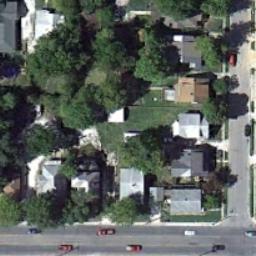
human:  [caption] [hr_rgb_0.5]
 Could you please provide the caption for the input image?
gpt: There are many trees in the middle residential area .

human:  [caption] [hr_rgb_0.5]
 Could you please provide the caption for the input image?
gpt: Houses in medium-sized residential areas are built on green land .

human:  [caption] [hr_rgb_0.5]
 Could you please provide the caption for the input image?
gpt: The medium residential is on the grass next to some trees and road .

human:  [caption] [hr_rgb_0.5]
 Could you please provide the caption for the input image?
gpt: The medium residential area has some neatly arranged houses and some trees are among these houses .

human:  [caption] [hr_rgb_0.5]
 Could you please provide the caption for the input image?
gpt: There are some white buildings and green trees on the medium residential area .